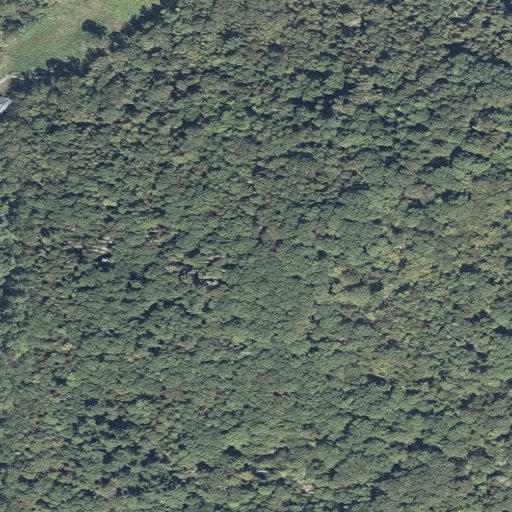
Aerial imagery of mountain in Maine named Mount Percival containing mixed forest, deciduous forest, evergreen forest, and open development